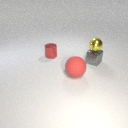
small gray metal cube in front of small red metal cylinder